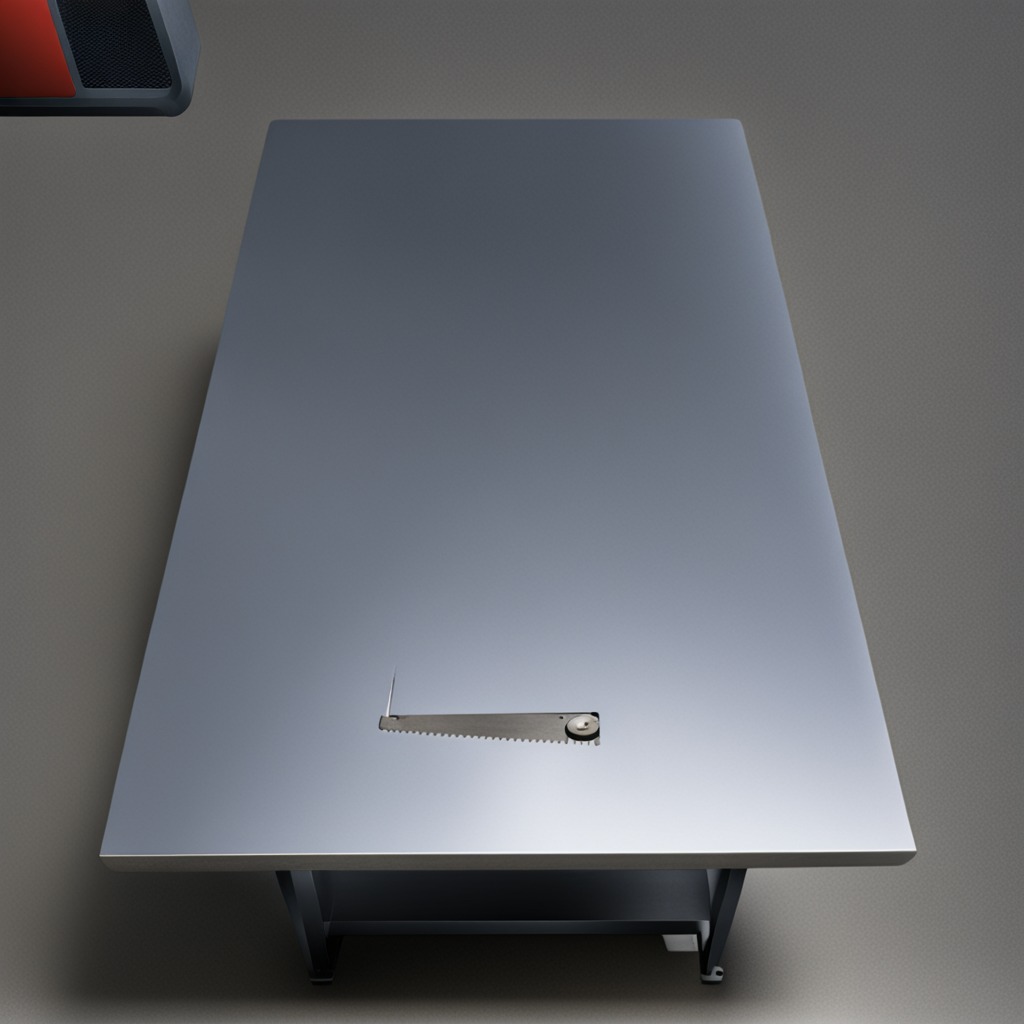
A metal saw is lying on the tabletop.